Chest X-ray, PA view. Patient: 56 years old, sex F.
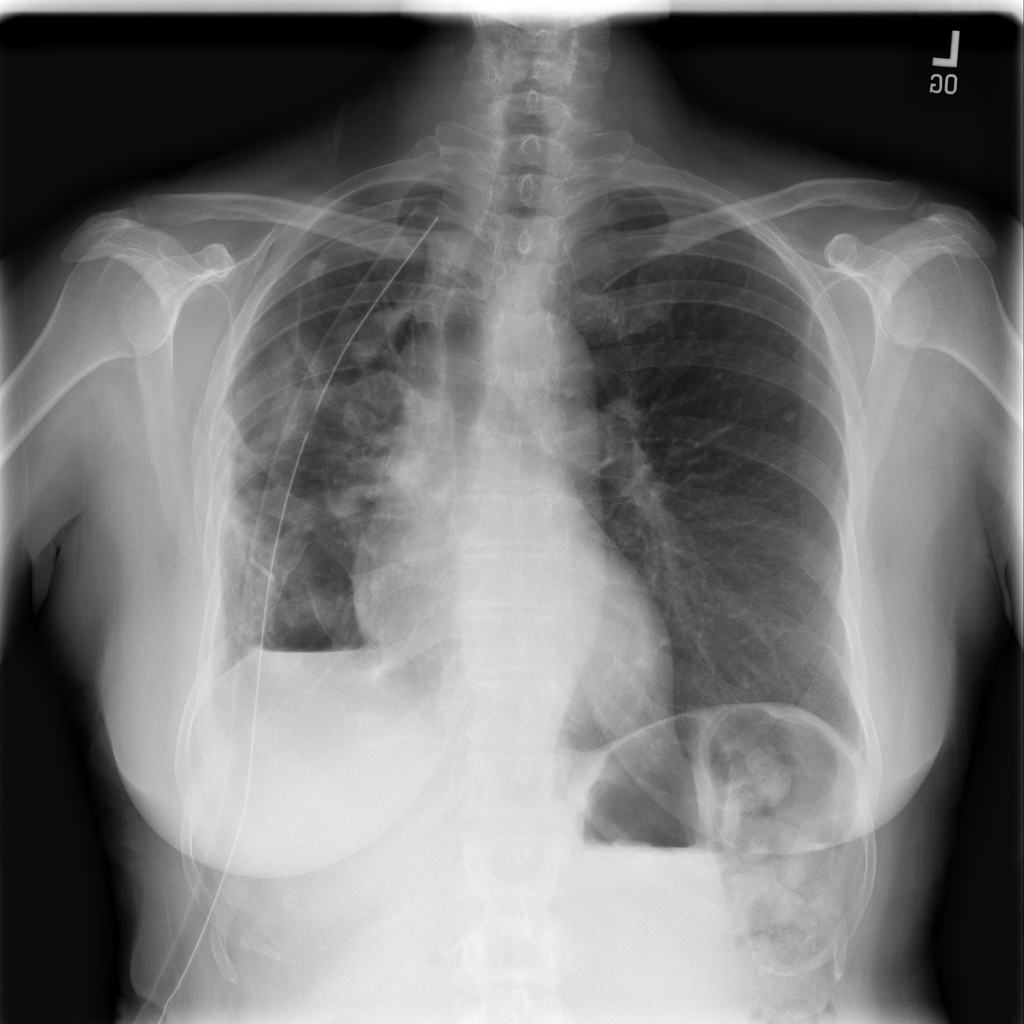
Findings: No Finding